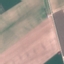
Land use / land cover class: AnnualCrop